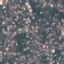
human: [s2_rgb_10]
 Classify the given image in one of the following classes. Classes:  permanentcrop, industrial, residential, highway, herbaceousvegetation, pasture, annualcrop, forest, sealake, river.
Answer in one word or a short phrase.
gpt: Residential